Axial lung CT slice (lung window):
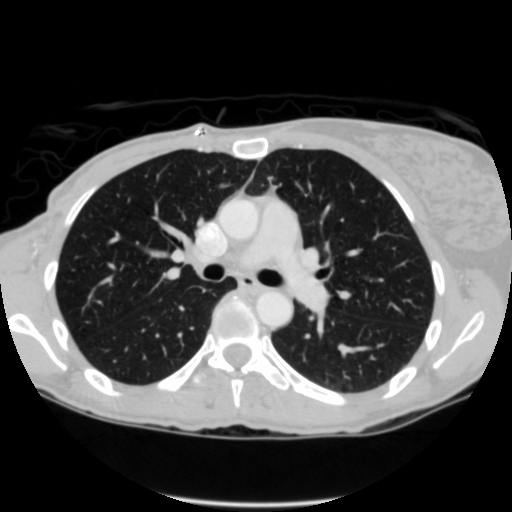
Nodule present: no